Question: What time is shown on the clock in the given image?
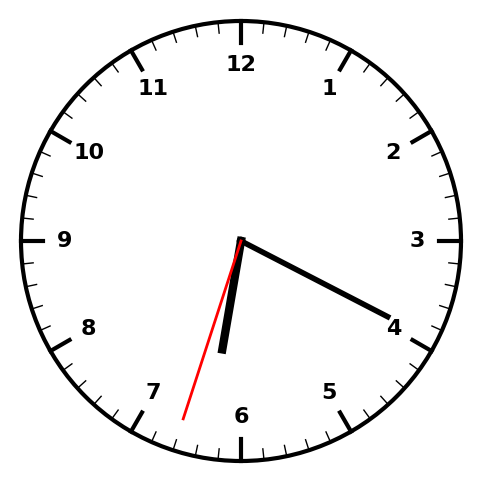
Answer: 06:19:33